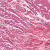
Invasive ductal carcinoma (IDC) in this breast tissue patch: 0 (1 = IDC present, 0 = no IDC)